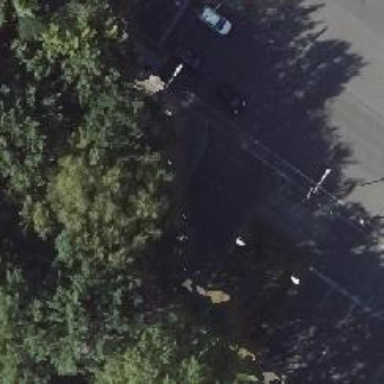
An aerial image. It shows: Footway with crossing that has island.